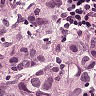
Metastatic tissue present: yes